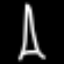
Label: The Eiffel Tower